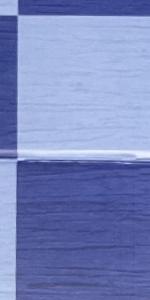
Label: Empty